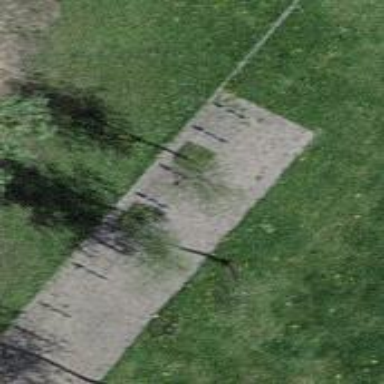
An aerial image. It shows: Picnic table located in leisure land area.